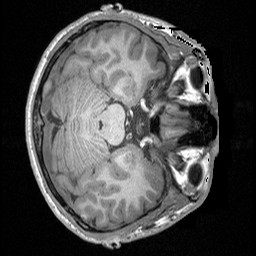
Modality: T1w
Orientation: axial
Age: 19
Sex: male
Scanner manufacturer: siemens
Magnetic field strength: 3 T
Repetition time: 1.64 s
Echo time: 0.00234 s